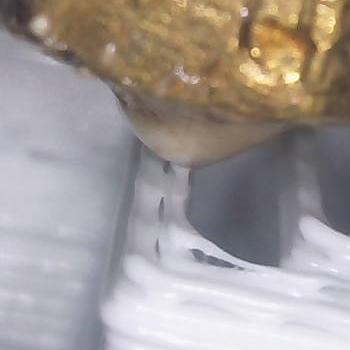
Flow rate: 35%